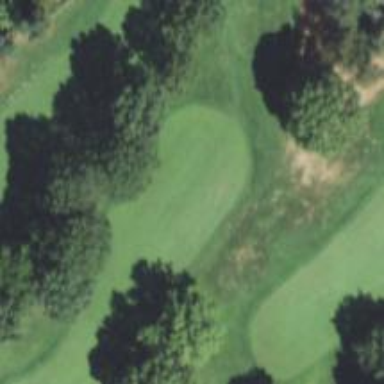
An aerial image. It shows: Golf fairway surrounded by grass.